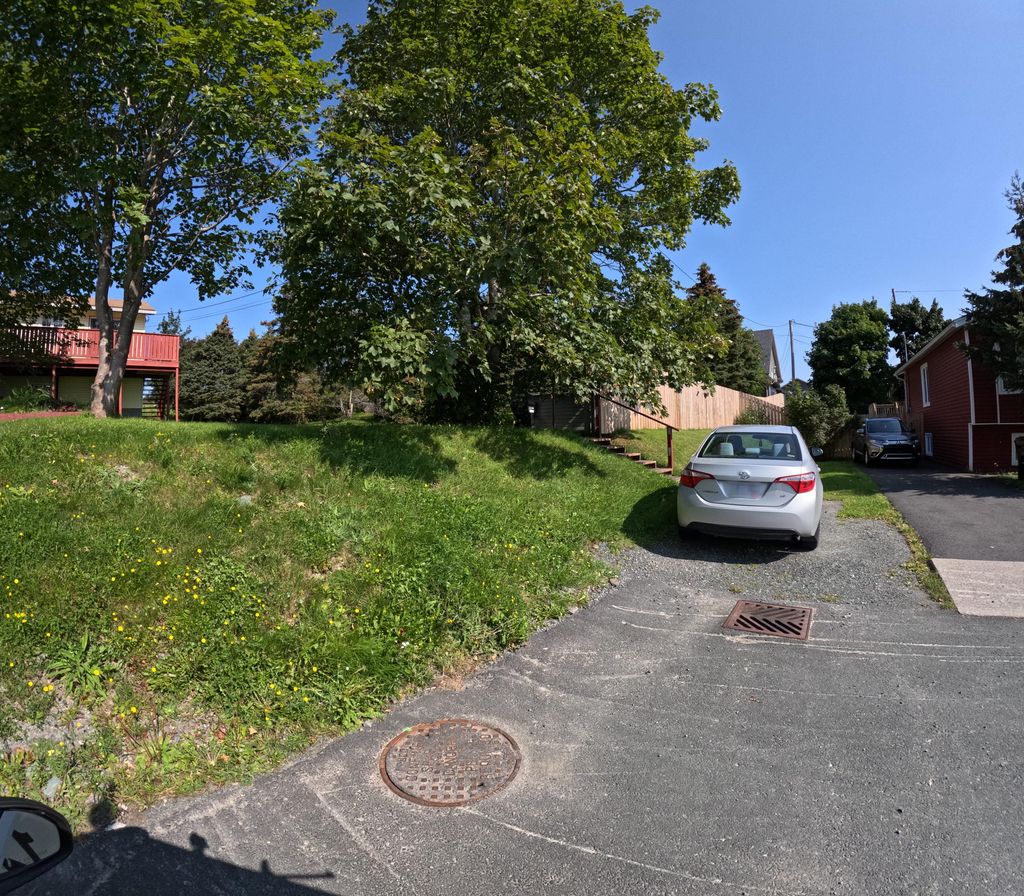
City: st_johns